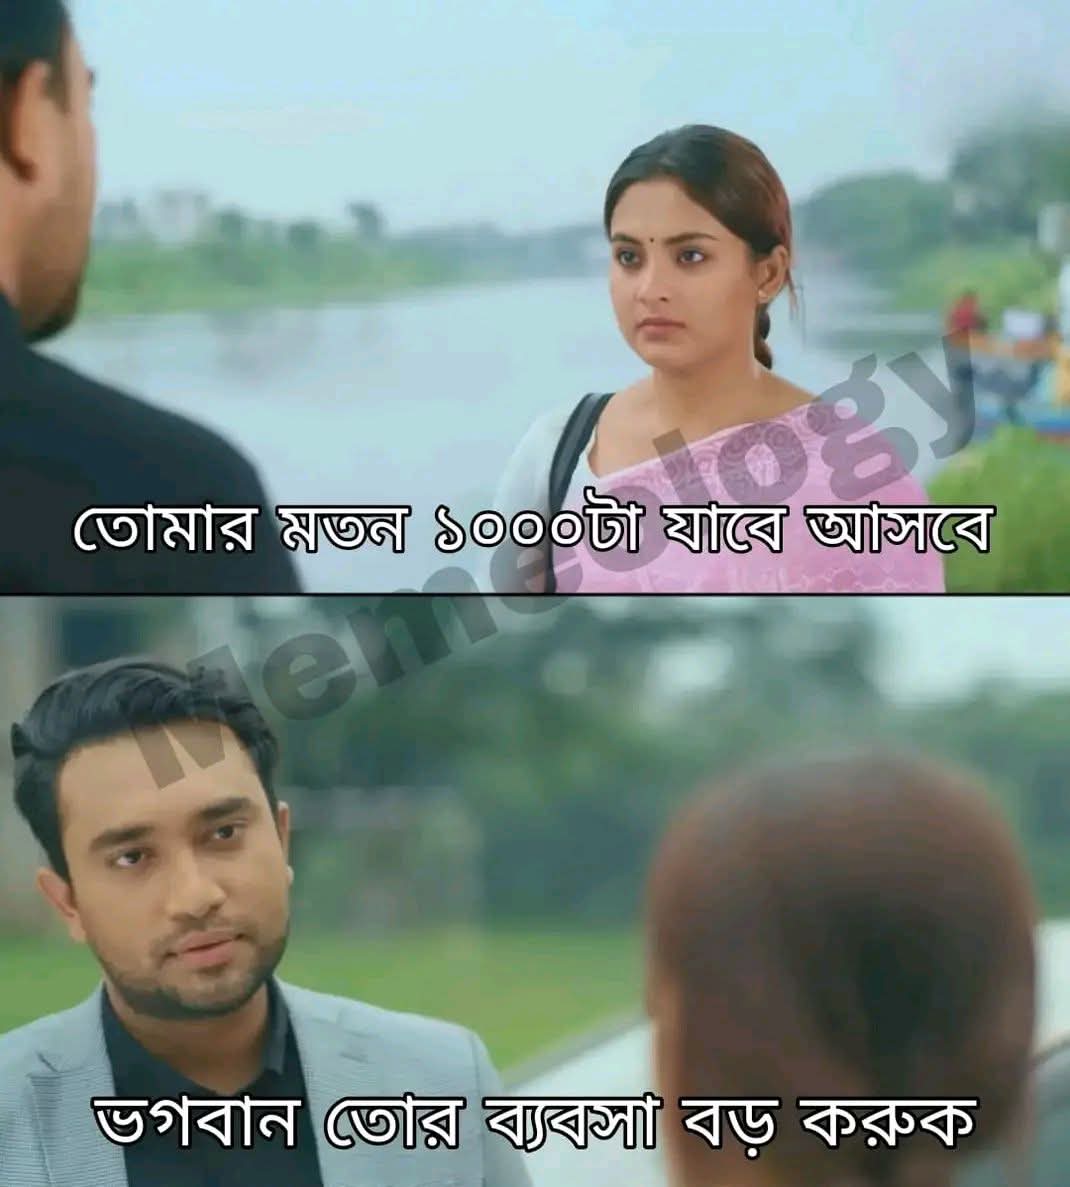
Text: তোমার মতন ১০০০টা যাবে আসবে
ভগবান তোর ব্যবসা বড় করুক
Label: Non Hate